Aerial crown-view tile of a tropical tree (Barro Colorado Island, Panama), acquired 20250915:
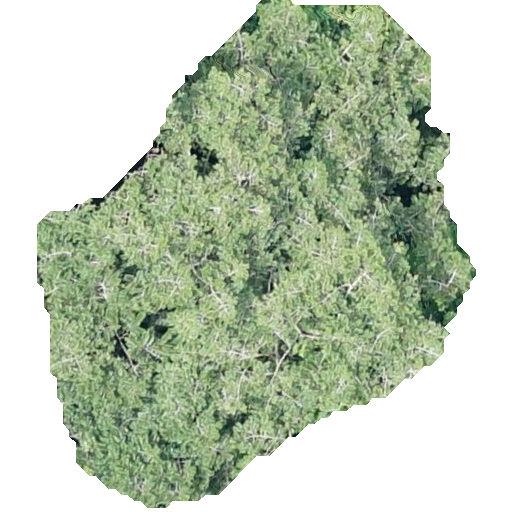
Species: Virola fosteri
GBIF accepted scientific name: Virola fosteri
Crown area: 211.337 m²